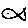
Label: fish